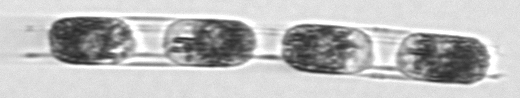
Label: Hemiaulus